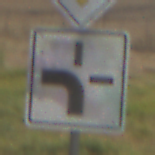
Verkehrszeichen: VerlaufVorfahrtsstrasse1
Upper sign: Vorfahrtsstrasse
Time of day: MorningAfternoon
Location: Outdoor (Nature)
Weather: Overcast
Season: NotSpecified
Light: Natural